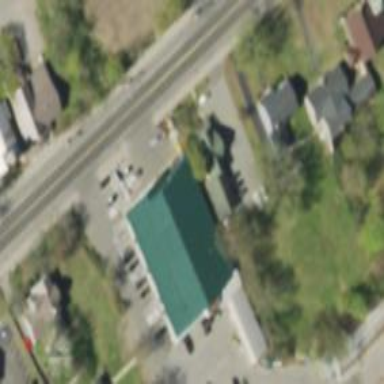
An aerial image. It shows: Hardware shop located within building.